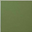
Piece: xx